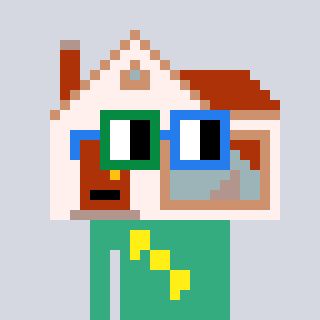
a pixel art character with square green and blue glasses, a house-shaped head and a teal-colored body on a cool background